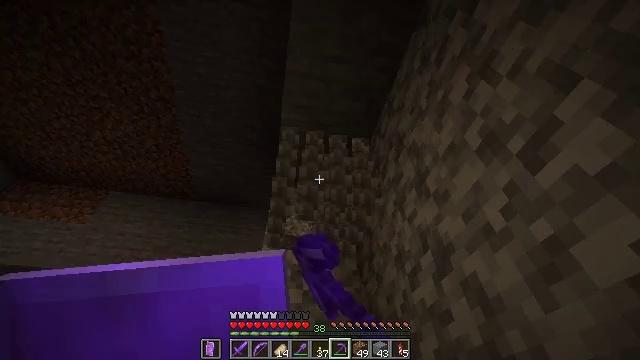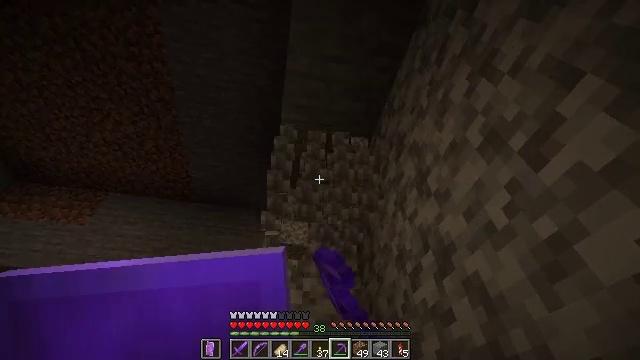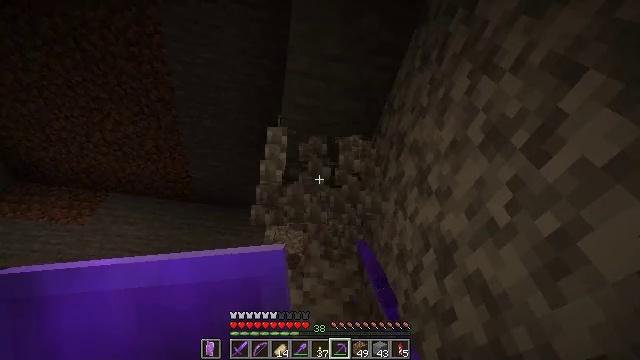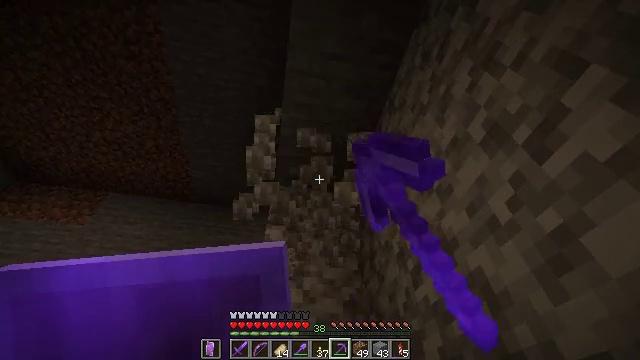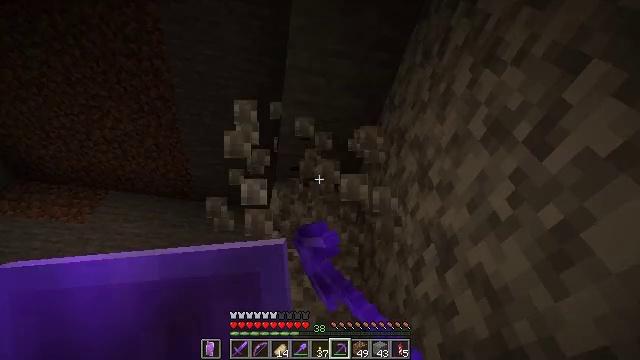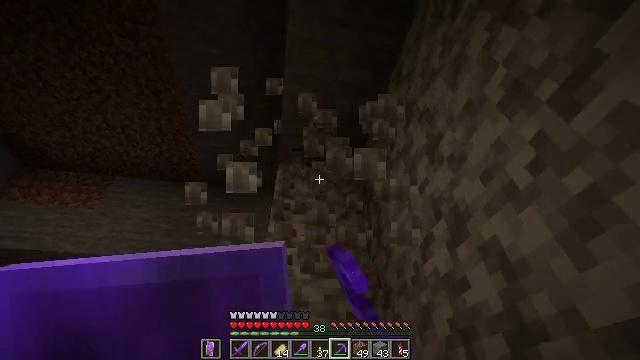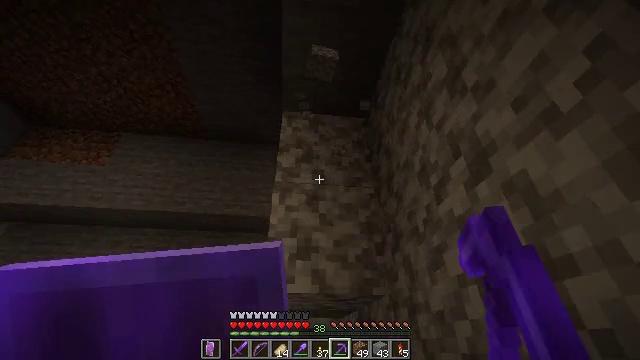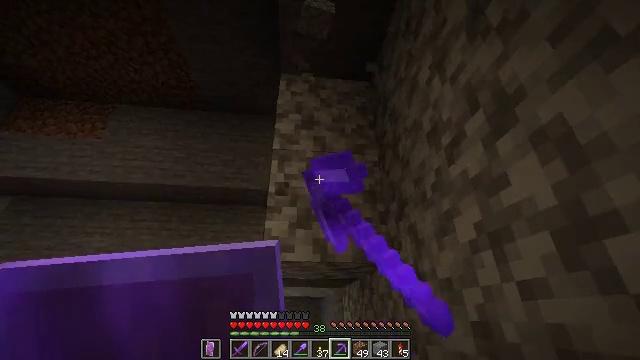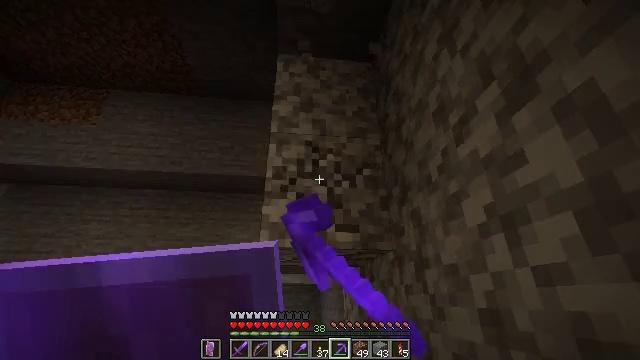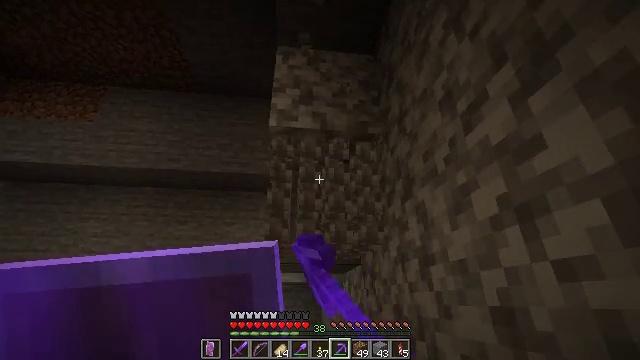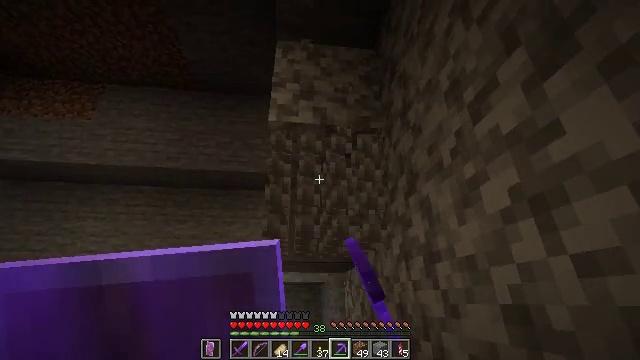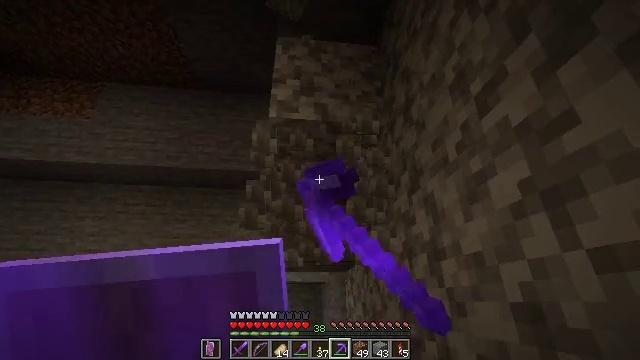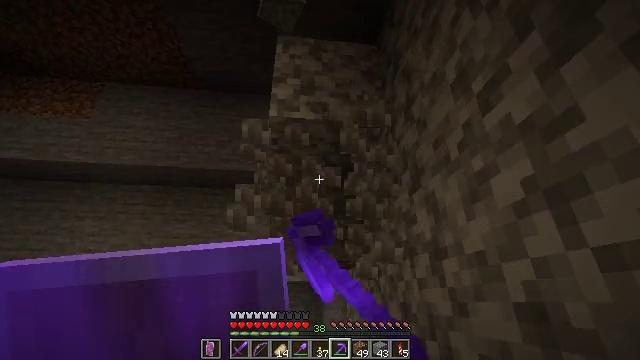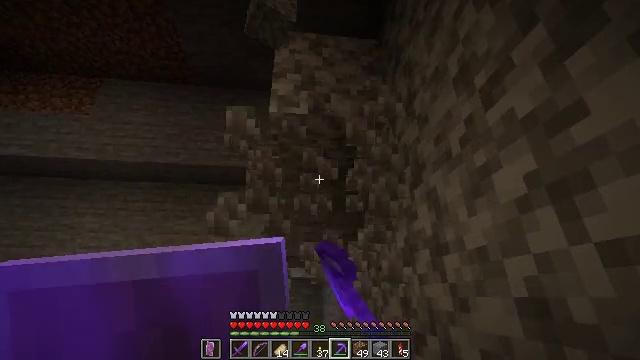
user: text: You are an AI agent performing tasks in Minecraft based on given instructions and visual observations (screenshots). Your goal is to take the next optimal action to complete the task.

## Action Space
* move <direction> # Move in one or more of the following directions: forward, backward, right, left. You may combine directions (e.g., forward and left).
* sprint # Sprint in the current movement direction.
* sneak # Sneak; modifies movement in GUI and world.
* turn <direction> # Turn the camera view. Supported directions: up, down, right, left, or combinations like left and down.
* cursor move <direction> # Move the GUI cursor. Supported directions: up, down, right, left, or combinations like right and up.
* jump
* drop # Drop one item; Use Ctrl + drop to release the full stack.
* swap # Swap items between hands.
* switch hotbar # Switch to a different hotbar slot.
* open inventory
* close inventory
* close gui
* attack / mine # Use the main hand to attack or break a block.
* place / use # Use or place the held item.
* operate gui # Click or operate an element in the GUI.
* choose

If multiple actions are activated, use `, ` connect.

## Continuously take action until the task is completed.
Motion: motion action
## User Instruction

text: Collect diorite
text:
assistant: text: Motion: attack / mine
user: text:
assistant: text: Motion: attack / mine
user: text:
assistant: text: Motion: attack / mine
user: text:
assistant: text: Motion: attack / mine
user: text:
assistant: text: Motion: move forward, turn left and down, attack / mine
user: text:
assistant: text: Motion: move forward, turn left and down, attack / mine
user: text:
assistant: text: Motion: move forward, turn down, attack / mine
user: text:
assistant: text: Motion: turn down, attack / mine
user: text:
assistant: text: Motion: attack / mine
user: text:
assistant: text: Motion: attack / mine
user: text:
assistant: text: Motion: attack / mine
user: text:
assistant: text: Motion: attack / mine
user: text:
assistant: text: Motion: attack / mine
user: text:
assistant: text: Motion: attack / mine